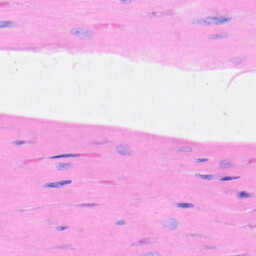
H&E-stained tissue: Heart